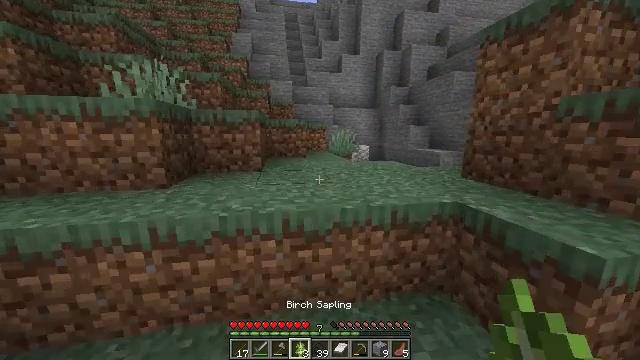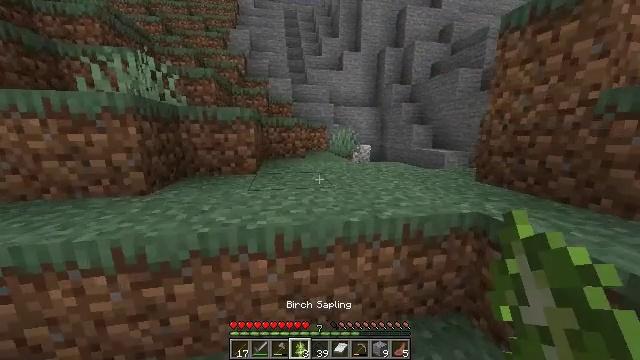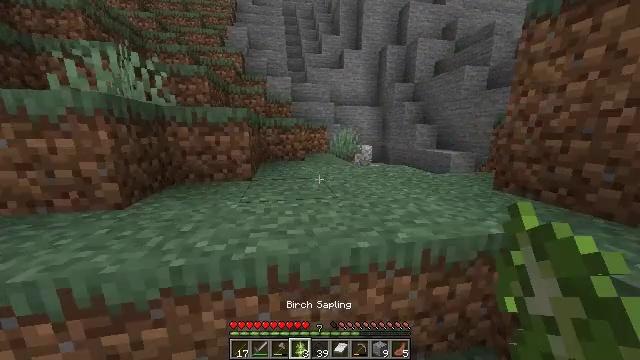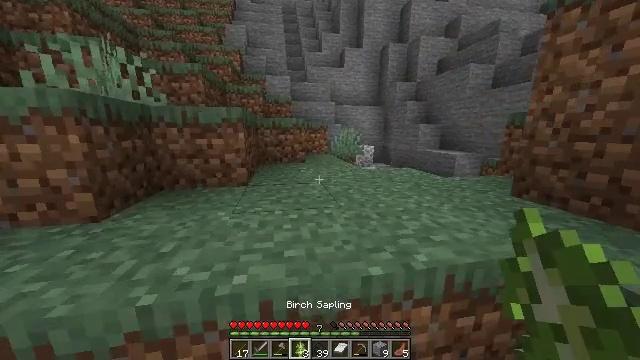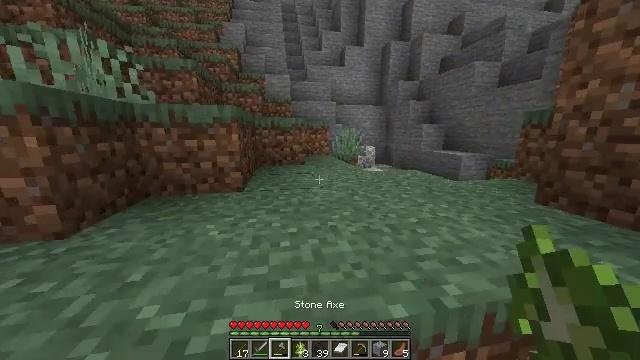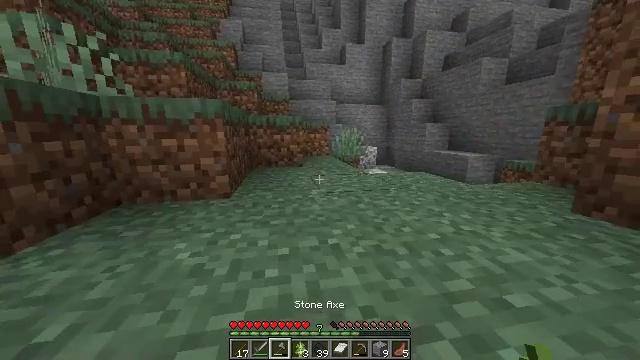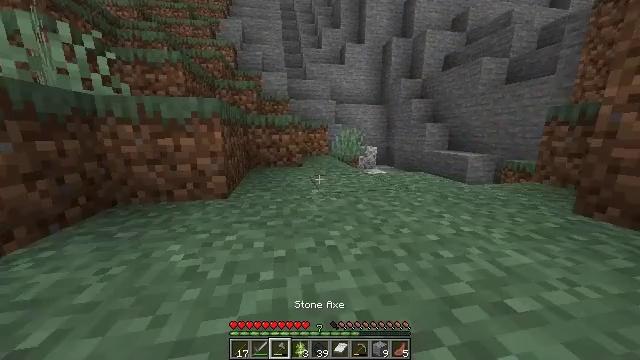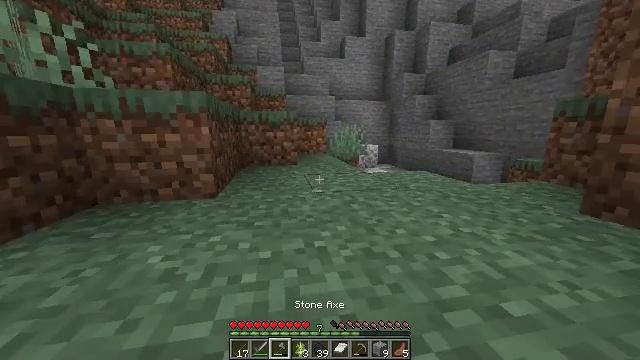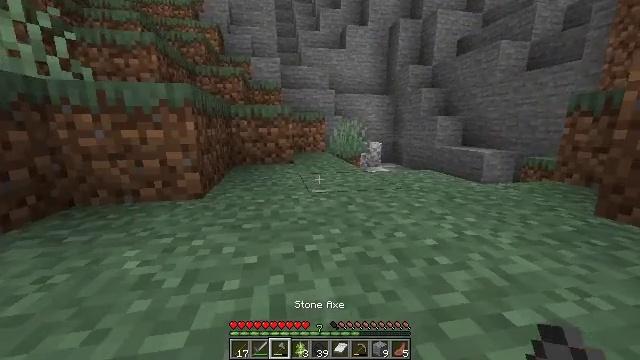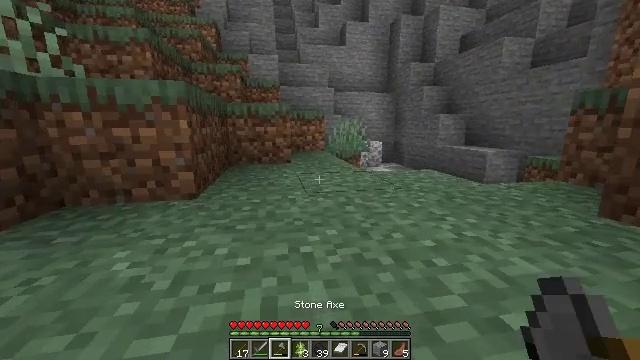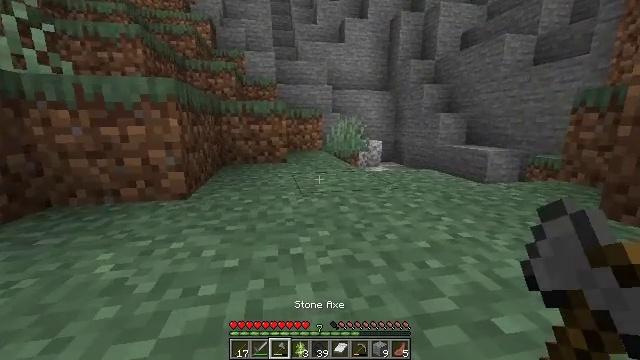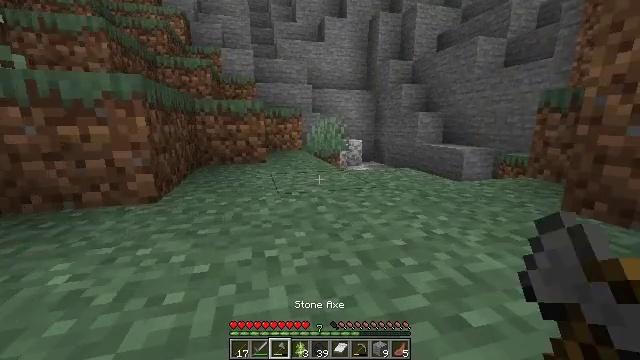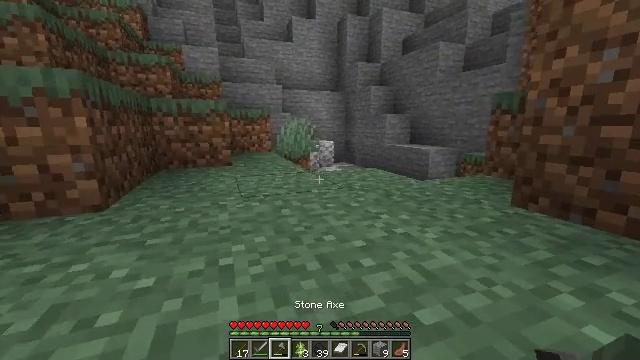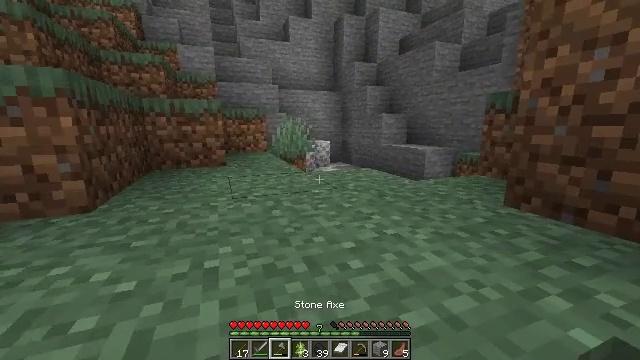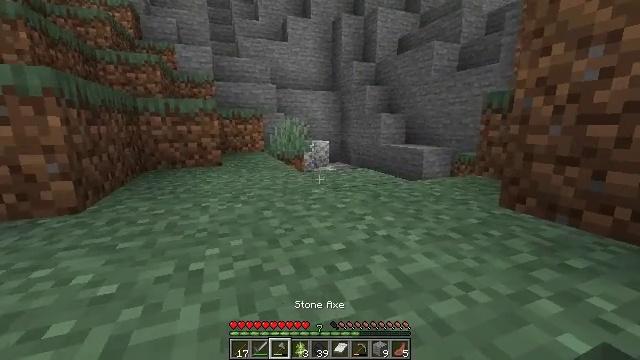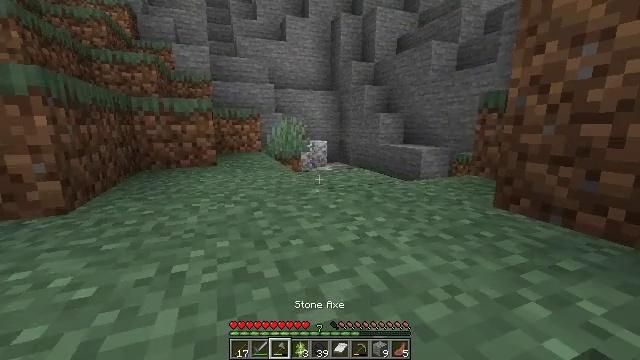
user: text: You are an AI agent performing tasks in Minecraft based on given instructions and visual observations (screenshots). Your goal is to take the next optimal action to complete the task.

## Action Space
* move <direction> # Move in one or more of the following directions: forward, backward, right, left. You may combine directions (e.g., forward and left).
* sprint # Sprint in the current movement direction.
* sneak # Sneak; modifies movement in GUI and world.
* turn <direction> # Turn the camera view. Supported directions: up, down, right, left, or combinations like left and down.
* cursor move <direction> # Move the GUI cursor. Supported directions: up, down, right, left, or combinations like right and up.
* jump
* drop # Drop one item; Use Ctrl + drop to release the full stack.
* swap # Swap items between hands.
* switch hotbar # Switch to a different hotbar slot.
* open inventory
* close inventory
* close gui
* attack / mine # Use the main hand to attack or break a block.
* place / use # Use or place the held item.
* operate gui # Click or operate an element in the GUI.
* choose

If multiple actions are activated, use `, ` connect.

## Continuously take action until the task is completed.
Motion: motion action
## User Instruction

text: Collect some oak leaves.
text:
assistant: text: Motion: move forward, sprint
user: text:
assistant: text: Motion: move forward, sprint
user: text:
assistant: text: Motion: move forward, sprint
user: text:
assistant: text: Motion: move forward, sprint
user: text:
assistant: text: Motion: move forward, sprint
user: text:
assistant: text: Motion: move forward, sprint
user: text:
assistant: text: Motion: move forward, sprint
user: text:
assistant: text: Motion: move forward, sprint
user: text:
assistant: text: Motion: move forward, sprint
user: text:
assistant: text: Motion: move forward, sprint
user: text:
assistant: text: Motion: move forward, sprint, turn right
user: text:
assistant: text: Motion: move forward, sprint, turn right
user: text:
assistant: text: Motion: move forward, sprint
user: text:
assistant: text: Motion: move forward, sprint
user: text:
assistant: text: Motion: move forward, sprint
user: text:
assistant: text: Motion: move forward, sprint
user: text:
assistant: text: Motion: move forward, sprint
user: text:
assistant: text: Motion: move forward, sprint
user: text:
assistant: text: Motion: move forward, sprint
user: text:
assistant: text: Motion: move forward, sprint
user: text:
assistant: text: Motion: move forward, sprint
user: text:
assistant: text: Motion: move forward, sprint
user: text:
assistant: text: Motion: move forward, sprint
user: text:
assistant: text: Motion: move forward, sprint
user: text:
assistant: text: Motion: move forward, sprint
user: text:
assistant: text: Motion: move forward, sprint
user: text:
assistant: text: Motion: move forward, sprint, turn left
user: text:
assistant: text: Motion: move forward, sprint, turn left
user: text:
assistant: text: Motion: move forward, sprint, turn left
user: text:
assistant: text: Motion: move forward, sprint